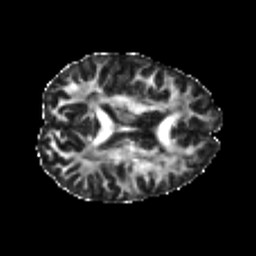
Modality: FA
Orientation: axial
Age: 20
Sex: female
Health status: healthy
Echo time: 0.074 s